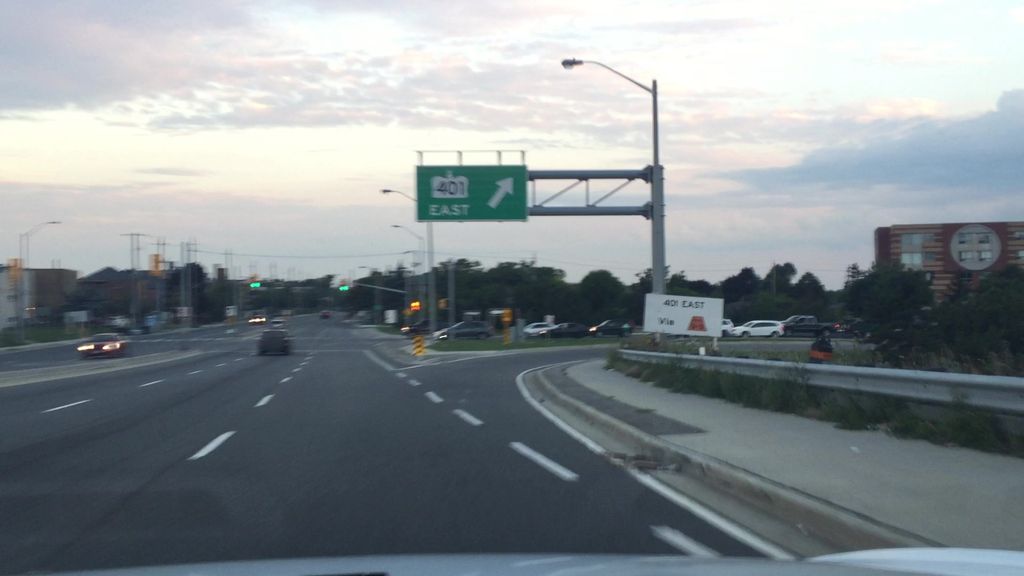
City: toronto